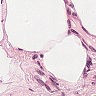
Metastatic tissue present: no